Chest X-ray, PA view. Patient: 62 years old, sex F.
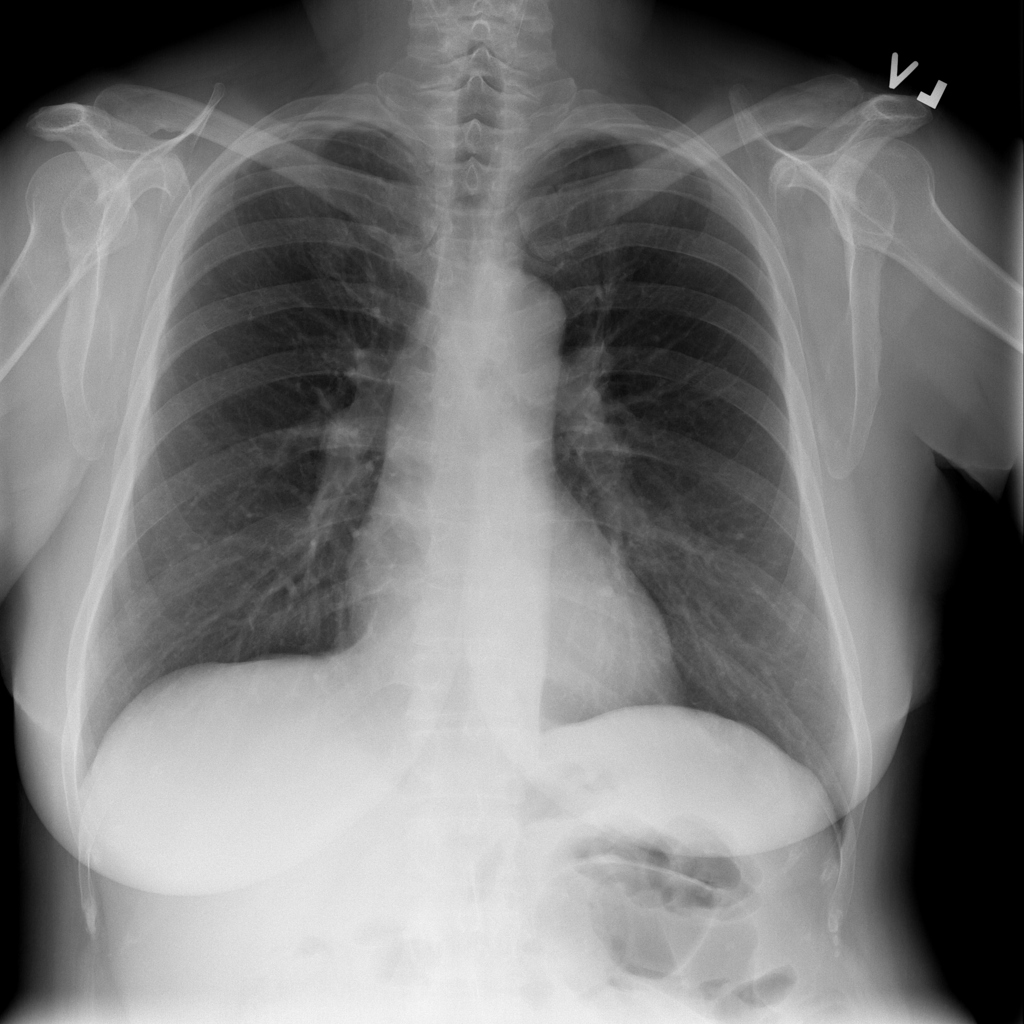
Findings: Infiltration